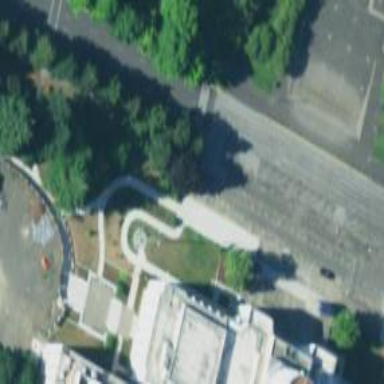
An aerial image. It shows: Memorial site with historic significance.